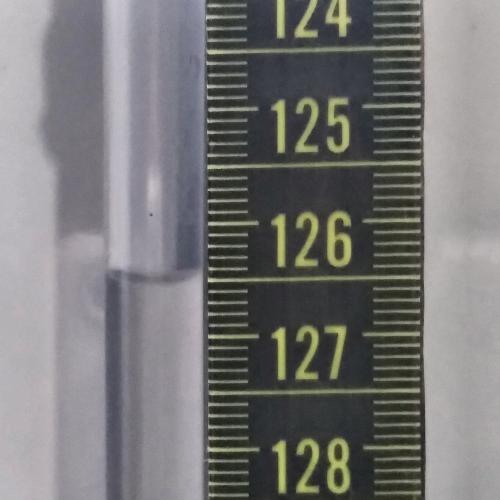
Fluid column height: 126.5 cm